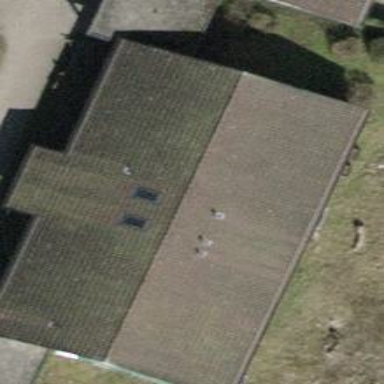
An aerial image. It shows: Building with tile roof.